Question: Ok, i confess, i don't know how it got this way.

How can i toggle the world back to normal?
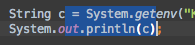
Answer: You are in column selection mode; to adjust go to 'Edit > Column Selection Mode'.